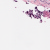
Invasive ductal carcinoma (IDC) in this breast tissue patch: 0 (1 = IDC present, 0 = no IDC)